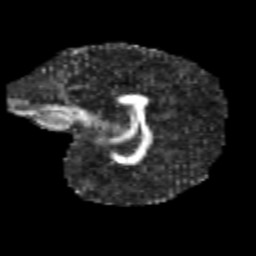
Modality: FA
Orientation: sagittal
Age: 10
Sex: male
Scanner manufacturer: siemens
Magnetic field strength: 3 T
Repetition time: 3.8 s
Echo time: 0.07 s